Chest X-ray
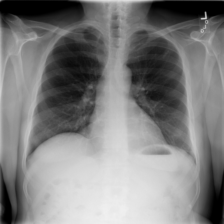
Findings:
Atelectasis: negative
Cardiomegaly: negative
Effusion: negative
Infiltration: positive
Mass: negative
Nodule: negative
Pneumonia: negative
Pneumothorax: negative
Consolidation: negative
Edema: negative
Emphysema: negative
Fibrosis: negative
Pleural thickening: negative
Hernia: negative